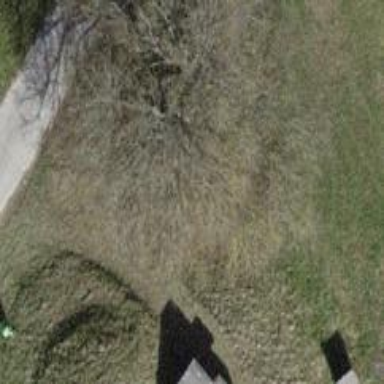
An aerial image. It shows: Landmark tree with broadleaved leaves.